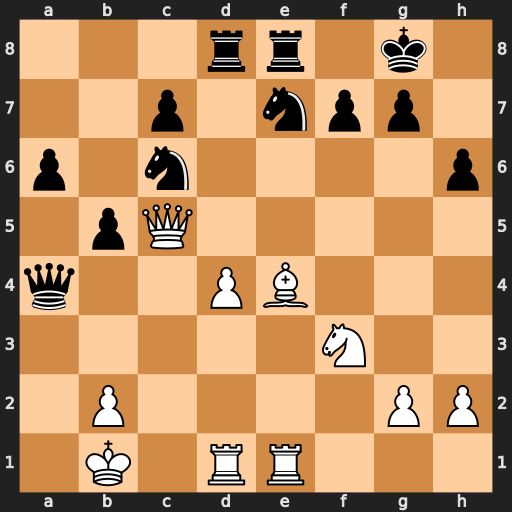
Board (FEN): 3rr1k1/2p1npp1/p1n4p/1pQ5/q2PB3/5N2/1P4PP/1K1RR3
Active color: w
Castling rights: -
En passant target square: -
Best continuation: Bxc6 Nxc6 Qxc6